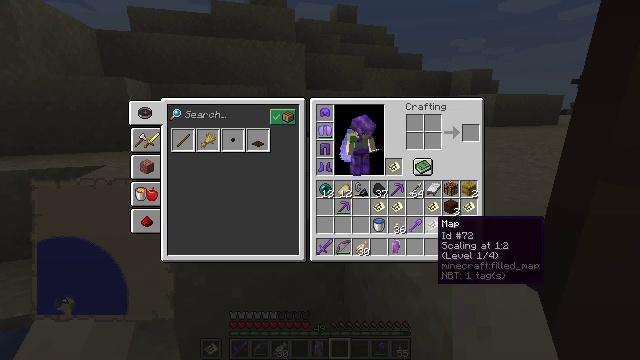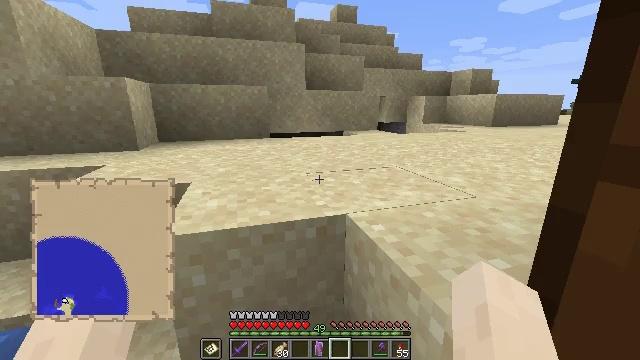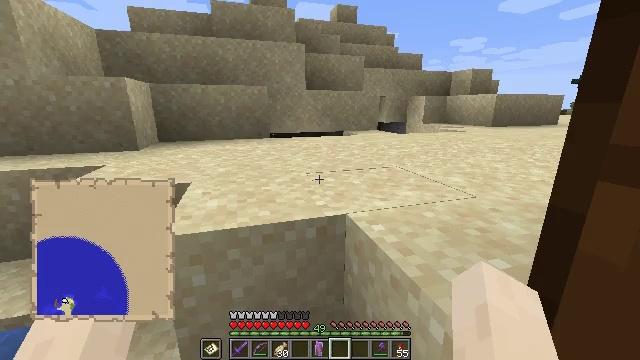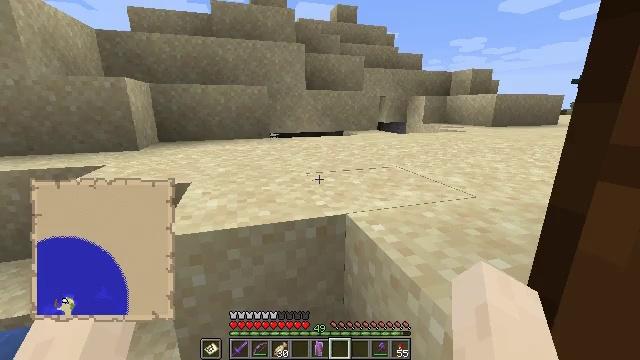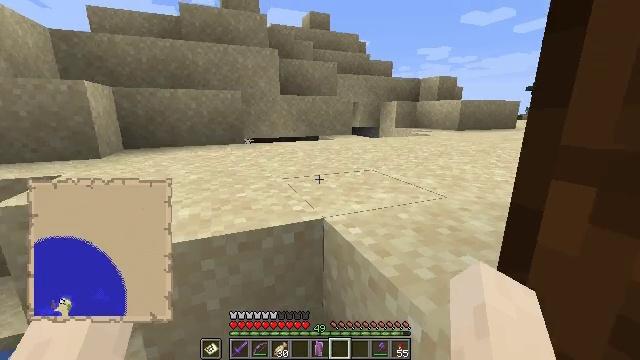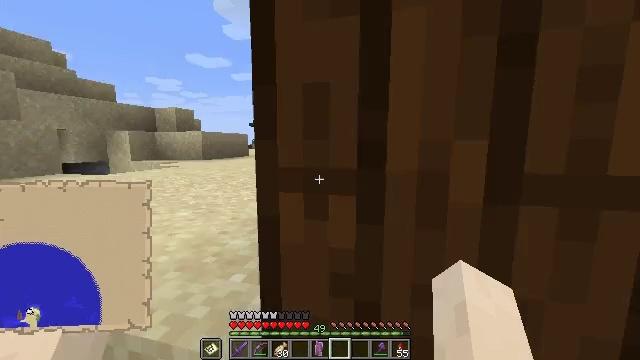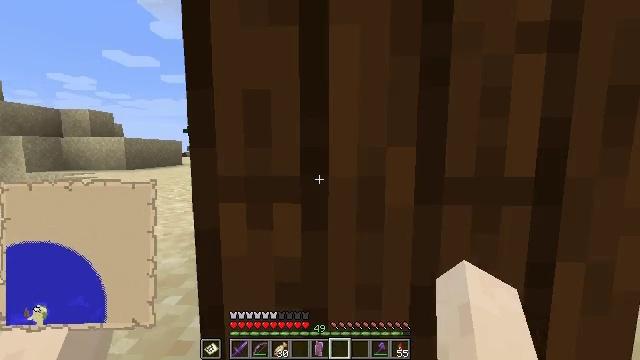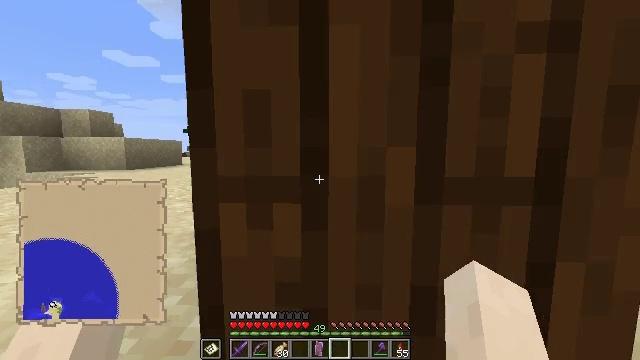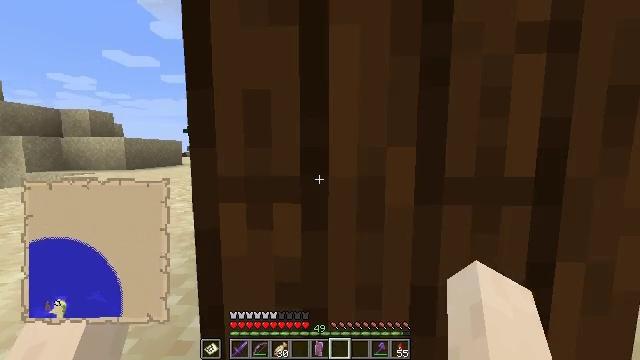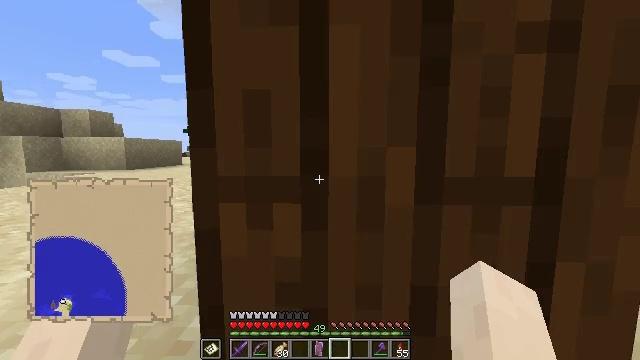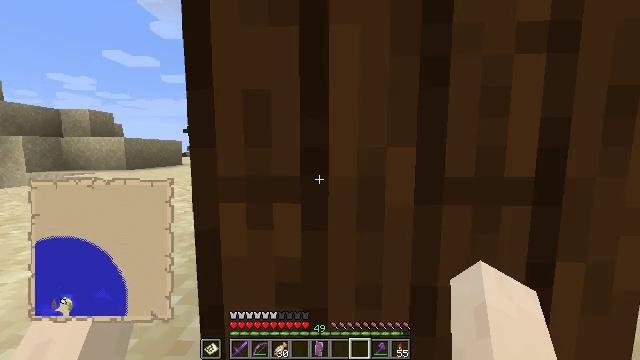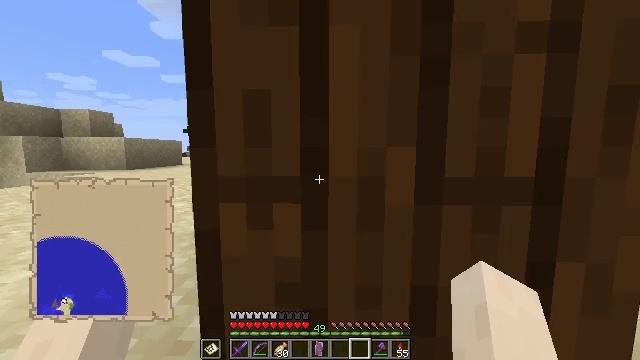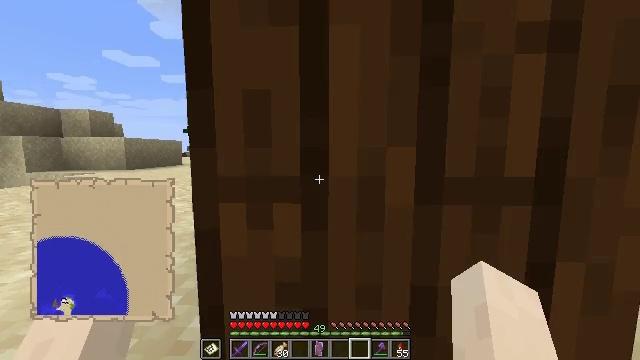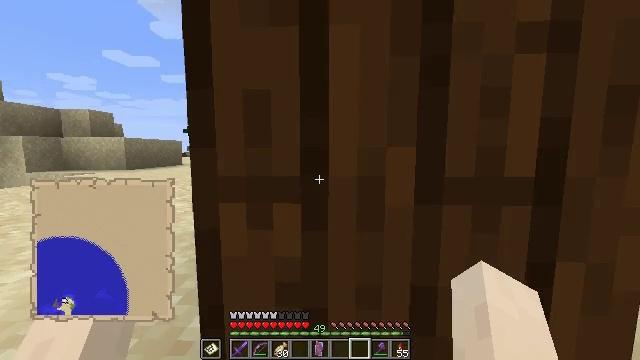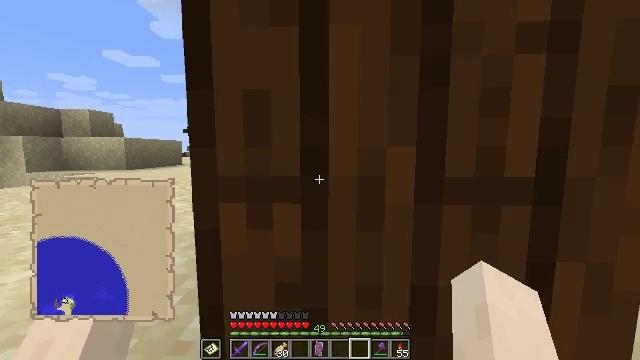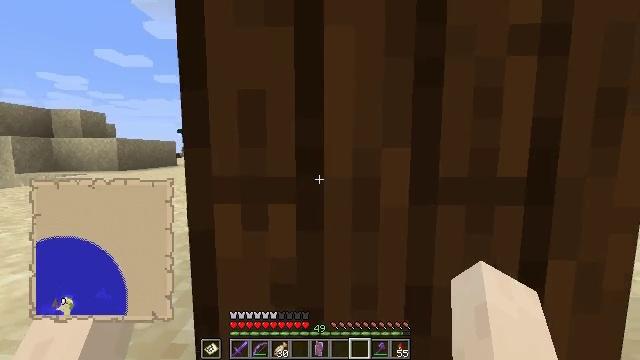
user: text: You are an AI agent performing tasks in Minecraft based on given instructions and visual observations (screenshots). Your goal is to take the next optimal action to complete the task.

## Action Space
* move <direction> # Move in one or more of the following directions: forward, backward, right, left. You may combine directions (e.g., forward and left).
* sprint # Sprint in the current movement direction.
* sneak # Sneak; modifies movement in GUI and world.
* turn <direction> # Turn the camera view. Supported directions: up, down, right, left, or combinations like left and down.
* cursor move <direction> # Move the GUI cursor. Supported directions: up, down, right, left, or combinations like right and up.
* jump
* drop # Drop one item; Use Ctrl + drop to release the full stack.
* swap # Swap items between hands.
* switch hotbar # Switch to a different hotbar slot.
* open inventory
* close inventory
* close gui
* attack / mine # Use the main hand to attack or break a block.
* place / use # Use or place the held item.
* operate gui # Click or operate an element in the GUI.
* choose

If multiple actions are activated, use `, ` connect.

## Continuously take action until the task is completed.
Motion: motion action
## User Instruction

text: Reclaim the cartography table for later use.
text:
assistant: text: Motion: no_op
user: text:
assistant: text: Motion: no_op
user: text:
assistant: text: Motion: no_op
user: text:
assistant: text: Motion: turn right and up
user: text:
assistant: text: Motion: turn right and up
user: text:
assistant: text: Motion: turn right and up
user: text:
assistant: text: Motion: no_op
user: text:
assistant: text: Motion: no_op
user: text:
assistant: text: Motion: no_op
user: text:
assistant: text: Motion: no_op
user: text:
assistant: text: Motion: no_op
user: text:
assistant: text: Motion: no_op
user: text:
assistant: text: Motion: no_op
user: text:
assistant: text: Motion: no_op
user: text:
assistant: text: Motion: turn right
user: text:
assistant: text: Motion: turn right
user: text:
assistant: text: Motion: turn right
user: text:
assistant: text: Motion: turn right
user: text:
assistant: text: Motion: no_op
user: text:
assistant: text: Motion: no_op
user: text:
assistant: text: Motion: no_op
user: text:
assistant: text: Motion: no_op
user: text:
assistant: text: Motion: attack / mine
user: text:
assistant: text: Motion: attack / mine
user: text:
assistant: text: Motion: attack / mine
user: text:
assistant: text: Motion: attack / mine
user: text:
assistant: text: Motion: attack / mine
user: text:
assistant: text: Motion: attack / mine
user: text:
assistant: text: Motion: attack / mine
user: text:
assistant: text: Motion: attack / mine